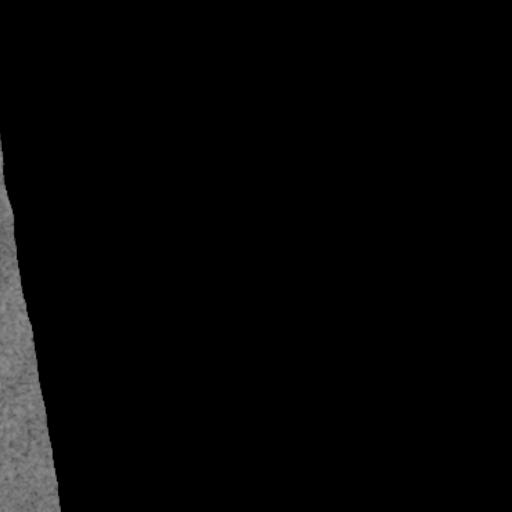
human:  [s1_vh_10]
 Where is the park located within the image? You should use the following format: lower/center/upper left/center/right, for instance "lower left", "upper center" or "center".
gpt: The park is located in the center of the image.
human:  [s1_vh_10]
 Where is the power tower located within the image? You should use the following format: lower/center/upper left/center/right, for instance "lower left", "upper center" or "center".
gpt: There is no power tower in the image.

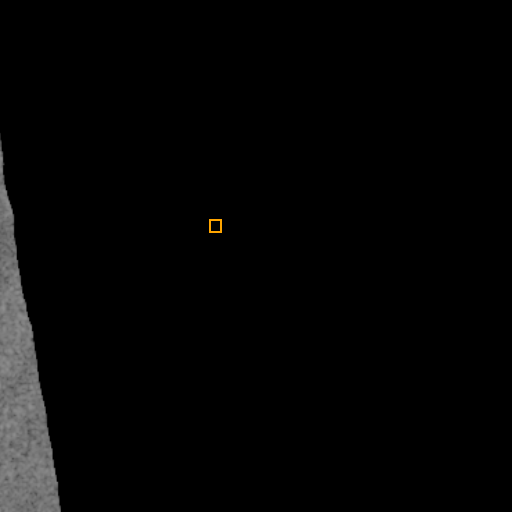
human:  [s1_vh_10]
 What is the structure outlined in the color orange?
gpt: The structure outlined in orange is a park.
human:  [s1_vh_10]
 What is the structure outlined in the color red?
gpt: There is no red outline.